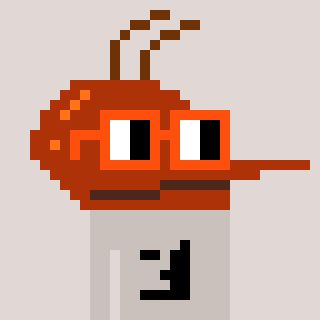
a pixel art character with square orange glasses, a mosquito-shaped head and a foggrey-colored body on a warm background